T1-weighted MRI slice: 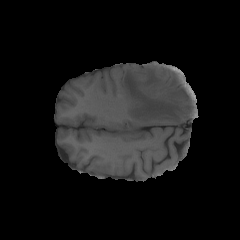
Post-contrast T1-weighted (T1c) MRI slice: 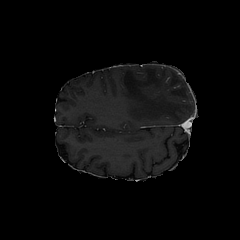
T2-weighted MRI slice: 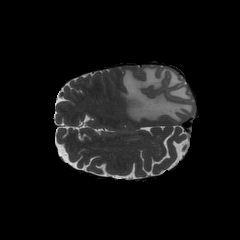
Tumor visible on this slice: yes